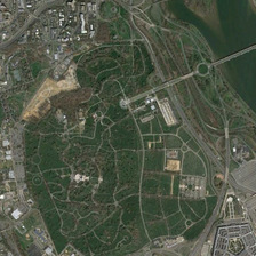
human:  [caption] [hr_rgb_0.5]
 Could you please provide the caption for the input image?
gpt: Distribution of interlaced sidewalks in the park.

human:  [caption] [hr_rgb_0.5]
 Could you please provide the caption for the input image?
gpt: There is also a green lake on the ground.

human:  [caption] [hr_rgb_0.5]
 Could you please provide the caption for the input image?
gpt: The distribution of interlaced corridors in the park.

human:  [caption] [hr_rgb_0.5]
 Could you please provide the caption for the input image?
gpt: Bright green lake on the ground.

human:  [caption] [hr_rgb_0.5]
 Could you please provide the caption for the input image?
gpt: On the ground, there is a bright green lake.